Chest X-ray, AP view. Patient: 15 years old, sex M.
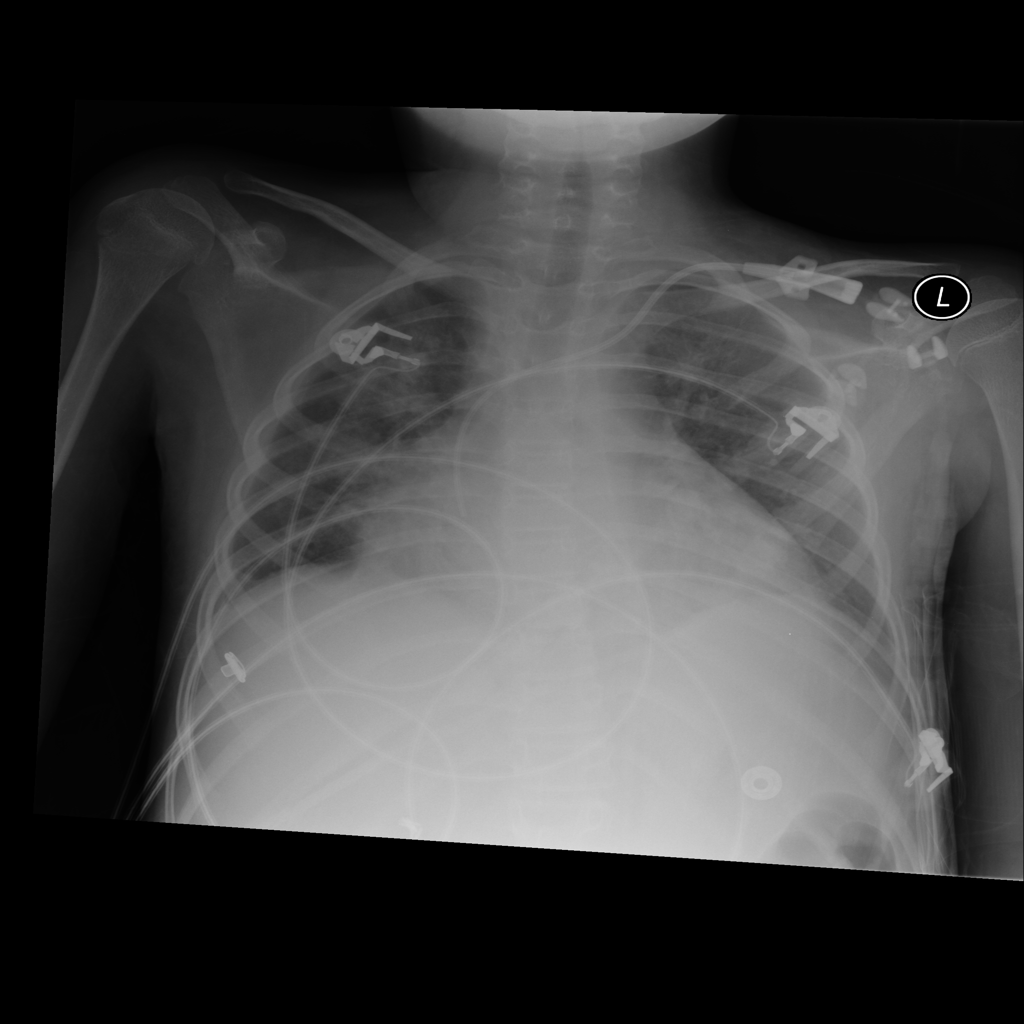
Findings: Cardiomegaly, Infiltration